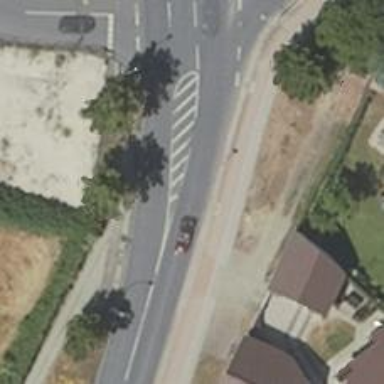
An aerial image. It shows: Secondary road with asphalt surface.